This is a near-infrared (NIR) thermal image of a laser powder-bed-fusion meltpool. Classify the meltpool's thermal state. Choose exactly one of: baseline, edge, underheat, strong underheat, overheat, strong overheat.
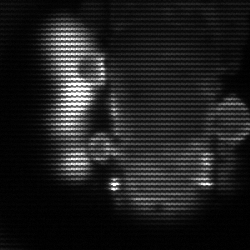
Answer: strong underheat